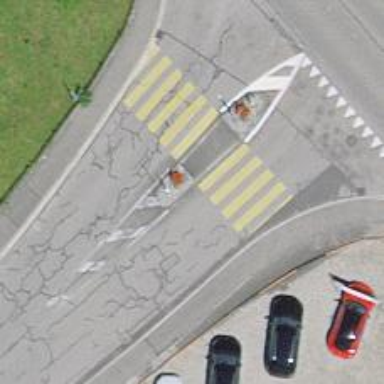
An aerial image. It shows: Zebra crossing on the road.